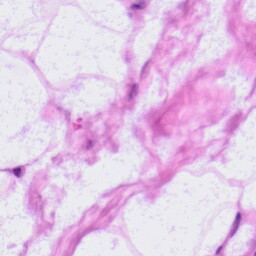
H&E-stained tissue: LymphNode